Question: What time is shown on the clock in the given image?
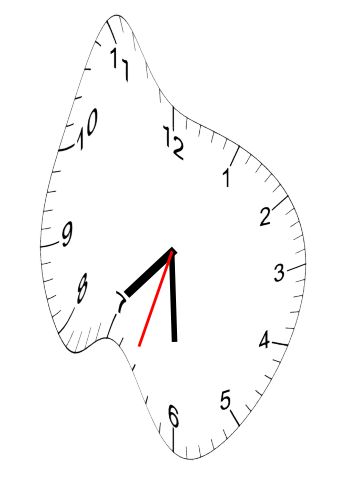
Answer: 07:29:33